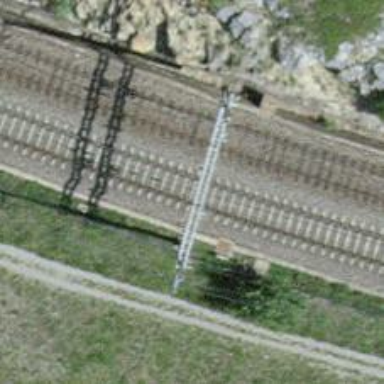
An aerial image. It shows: Railway with electrified contact lines.